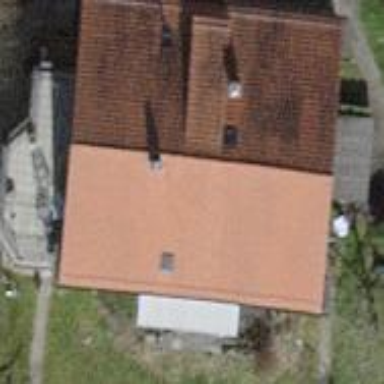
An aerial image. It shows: Residential building with gabled tile roof.